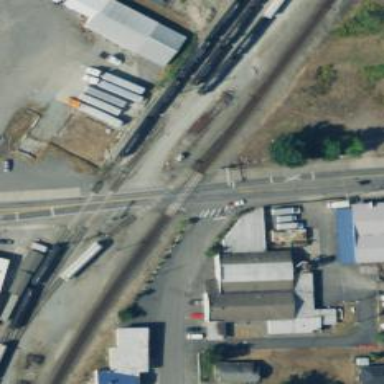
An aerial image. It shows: Railway level crossing.